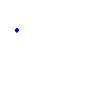
Particle: kaon